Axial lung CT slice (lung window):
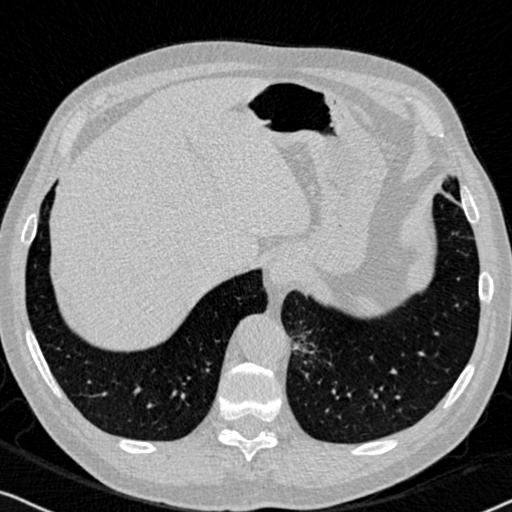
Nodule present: no